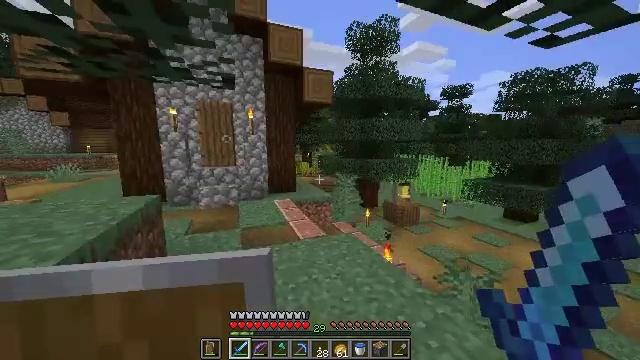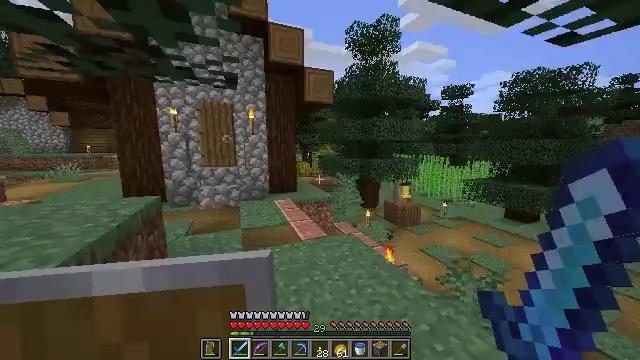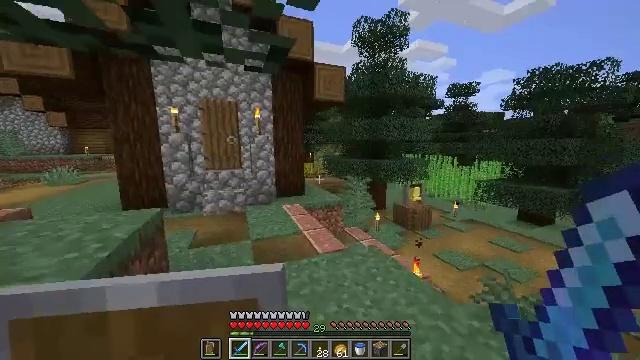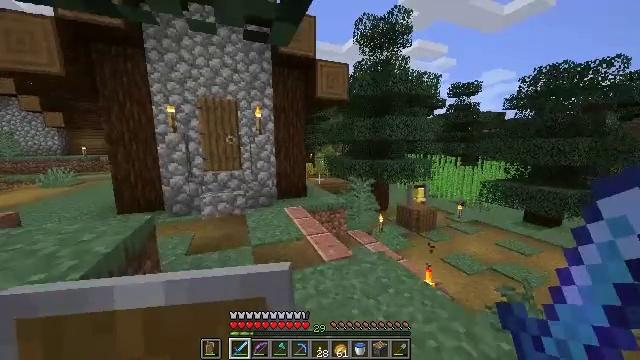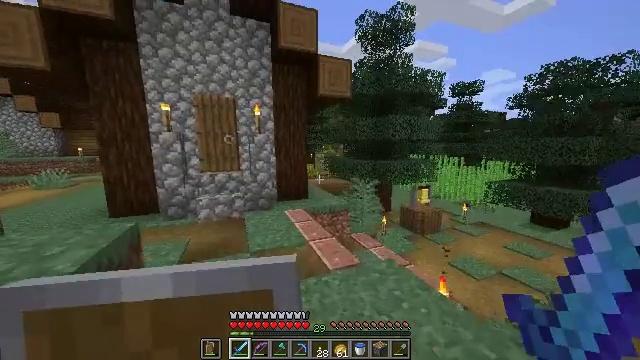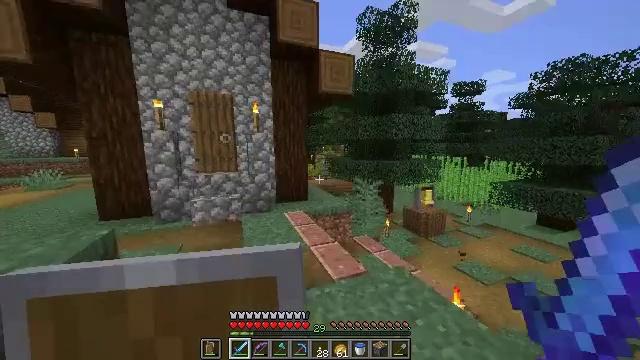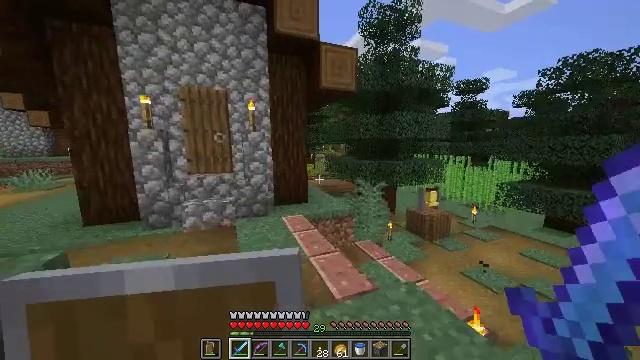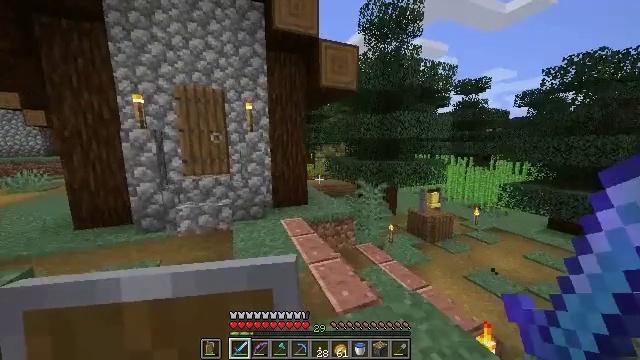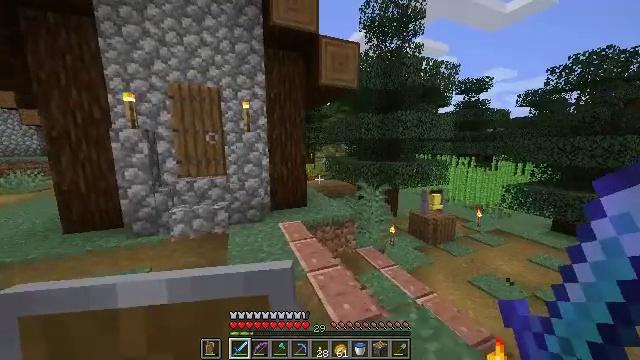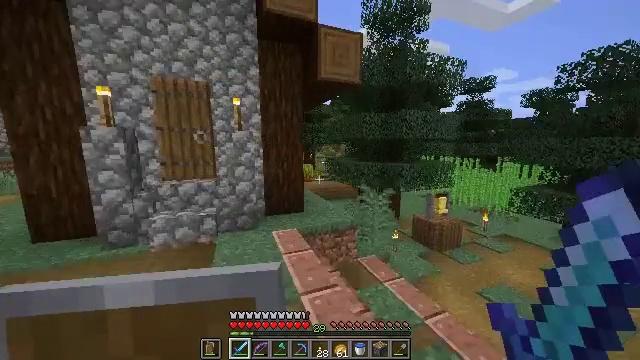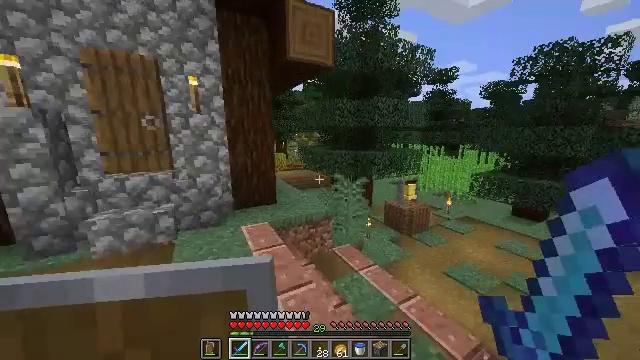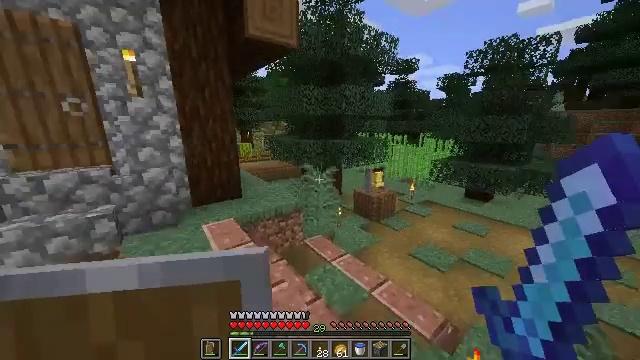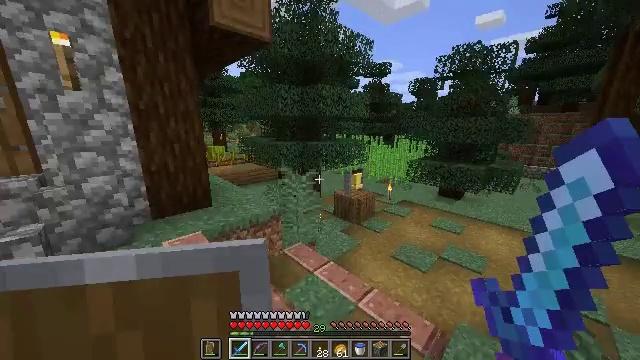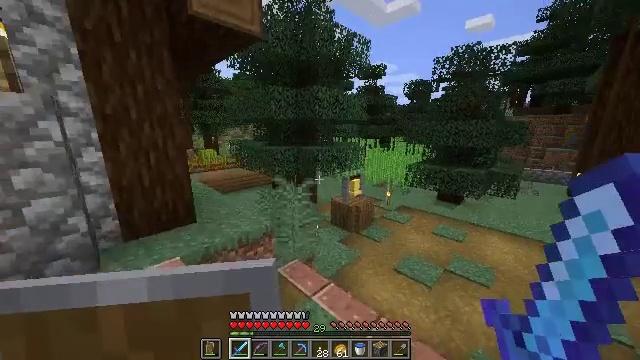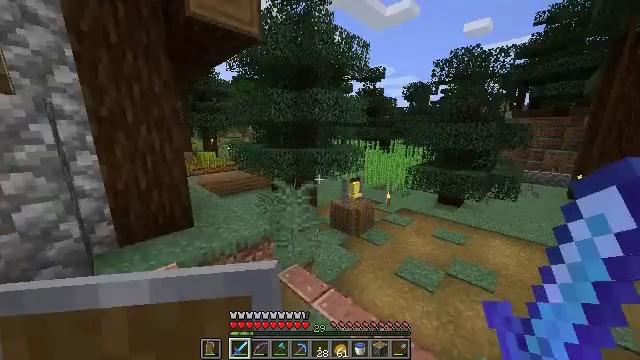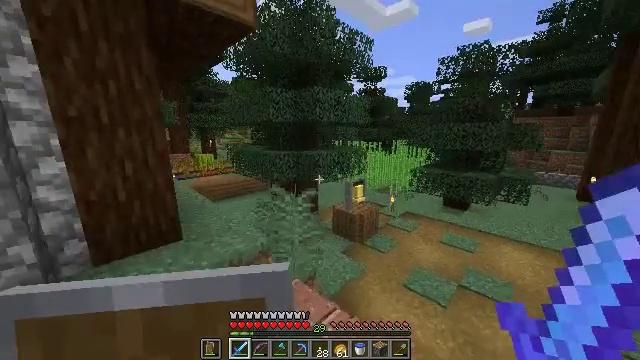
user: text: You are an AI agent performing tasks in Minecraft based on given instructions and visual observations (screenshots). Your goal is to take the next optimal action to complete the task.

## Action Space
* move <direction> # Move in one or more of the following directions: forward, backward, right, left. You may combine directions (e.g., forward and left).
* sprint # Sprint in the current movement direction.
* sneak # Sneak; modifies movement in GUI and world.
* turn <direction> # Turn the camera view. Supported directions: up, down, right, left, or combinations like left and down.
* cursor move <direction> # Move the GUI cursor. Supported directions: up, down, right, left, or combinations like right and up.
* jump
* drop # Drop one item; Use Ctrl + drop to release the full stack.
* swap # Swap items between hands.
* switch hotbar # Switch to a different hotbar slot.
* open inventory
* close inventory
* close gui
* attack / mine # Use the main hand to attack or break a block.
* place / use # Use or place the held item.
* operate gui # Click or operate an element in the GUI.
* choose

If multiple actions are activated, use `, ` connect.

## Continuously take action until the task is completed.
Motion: motion action
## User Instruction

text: Break the sugar cane.
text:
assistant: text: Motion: move forward and move left
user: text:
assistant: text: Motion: move forward
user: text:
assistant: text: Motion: move forward
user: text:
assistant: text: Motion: move forward
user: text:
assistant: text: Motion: move forward
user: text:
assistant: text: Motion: move forward
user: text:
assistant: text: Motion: move forward
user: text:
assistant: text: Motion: move forward
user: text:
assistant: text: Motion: move forward
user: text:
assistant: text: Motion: move forward, turn right and down
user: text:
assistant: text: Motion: move forward, turn right and down
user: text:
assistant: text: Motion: move forward, turn right
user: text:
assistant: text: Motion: move forward, turn right
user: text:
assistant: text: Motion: move forward
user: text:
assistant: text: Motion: move forward
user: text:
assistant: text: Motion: move forward
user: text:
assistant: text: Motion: move forward, sprint, turn right and up
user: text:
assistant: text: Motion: move forward, sprint, turn right and up
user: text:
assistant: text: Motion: move forward
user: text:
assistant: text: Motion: move forward, turn up
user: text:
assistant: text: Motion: move forward
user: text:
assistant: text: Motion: move forward
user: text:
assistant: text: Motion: move forward
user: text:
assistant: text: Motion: move forward
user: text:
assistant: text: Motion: move forward, turn down
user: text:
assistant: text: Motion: move forward
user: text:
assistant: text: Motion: move forward
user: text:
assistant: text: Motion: move forward, jump
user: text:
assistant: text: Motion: move forward, jump
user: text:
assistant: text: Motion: move forward, turn right, jump